九年级 · 解析几何
如图, 在平面直角坐标系内, 矩形 $O A B C$ 的顶点 $O$ 与原点重合, 点 $\mathrm{A}$ 在第二象限,点 $B$ 和点 $C$ 在第一象限, 对角线 $O B$ 的中点为点 $D$, 且点 $D, C$ 在反比例函数 $y=\frac{k}{x}(k \neq 0)$的图像上, 若点 $B$ 的纵坐标为 4 , 且 $B C: C O=\sqrt{3}: 1$, 则 $k$ 的值为 ( )

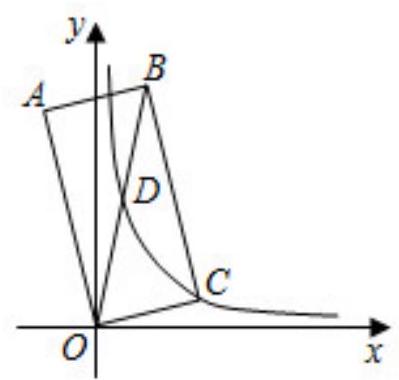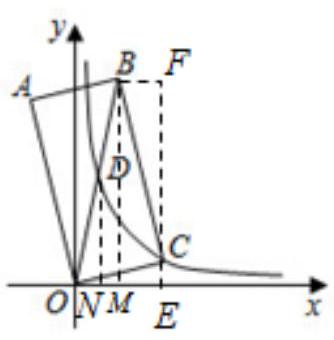
A. $8-4 \sqrt{3}$
B. $1+\sqrt{3}$
C. $4-2 \sqrt{3}$
D. $2 \sqrt{3}+2$

答案: A
解析: 过点 $\mathrm{C}$ 作 $\mathrm{FE} \perp \mathrm{x}$ 轴, 垂足为 $\mathrm{E}$, 过点 $\mathrm{B}$ 作 $\mathrm{BF} \perp \mathrm{EF}$, 垂足为 $\mathrm{F}$, 设点 $\mathrm{C}(\mathrm{a}, \mathrm{b})$,则 $O E=a, E C=b$, 用 $a, b$ 的代数式表示 $B$ 的坐标, 点 $\mathrm{D}$ 的坐标, 继而得到 $\mathrm{a}, \mathrm{b}$ 的另外一个等式, 联立求解即可.

【详解】如图, 过点 $\mathrm{C}$ 作 $\mathrm{FE} \perp \mathrm{x}$ 轴, 垂足为 $\mathrm{E}$, 过点 $\mathrm{B}$ 作 $\mathrm{BF} \perp \mathrm{EF}$, 垂足为 $\mathrm{F}$, 设点 $\mathrm{C}(\mathrm{a}$, $\mathrm{b})$, 则 $\mathrm{OE}=\mathrm{a}, \mathrm{EC}=\mathrm{b}$,

$\because$ 四边形 $\mathrm{OCBA}$ 是矩形, $\therefore \angle \mathrm{BCO}=90^{\circ}$,

$\therefore \angle \mathrm{OCE}+\angle \mathrm{FCB}=90^{\circ}$,

$\because \angle \mathrm{FBC}+\angle \mathrm{FCB}=90^{\circ}$,

$\therefore \angle \mathrm{FBC}=\angle \mathrm{ECO}$,

$\because \angle \mathrm{F}=\angle \mathrm{CEO}=90^{\circ}$,

$\therefore \triangle \mathrm{ECO} \sim \triangle \mathrm{FBC}$

$\therefore \frac{F B}{E C}=\frac{F C}{E O}=\frac{B C}{C O}=\sqrt{3}$,

$\therefore \mathrm{FB}=\sqrt{3} \mathrm{EC}=\sqrt{3} \mathrm{~b}, \mathrm{FC}=\sqrt{3} \mathrm{EO}=\sqrt{3} \mathrm{a}$,

$\because$ 点 $B$ 的纵坐标为 4 ,

$\therefore \mathrm{FC}+\mathrm{EC}=4$,

$\therefore \sqrt{3} \mathrm{a}+\mathrm{b}=4$,

过点 $\mathrm{B}$ 作 $\mathrm{BM} \perp \mathrm{x}$ 轴, 垂足为 $\mathrm{M}$, 过点 $\mathrm{D}$ 作 $\mathrm{DN} \perp \mathrm{x}$ 轴, 垂足为 $\mathrm{N}$,

则四边形 $\mathrm{BFEM}$ 是矩形， $\mathrm{BM}=4$,

$\therefore \mathrm{OM}=\mathrm{OE}-\mathrm{ME}=\mathrm{a}-\sqrt{3} \mathrm{~b}$,

$\because O B$ 的中点为点 $D$,

$\therefore \mathrm{DN}$ 是三角形 $\mathrm{OBM}$ 的中位线,

$\therefore \mathrm{DN}=2, \quad \mathrm{ON}=\frac{a-\sqrt{3} b}{2}$,

$\therefore$ 点 $\mathrm{D}\left(\frac{a-\sqrt{3} b}{2}, 2\right)$,

$\because$ 点 $D, C$ 在反比例函数 $y=\frac{k}{x}(k \neq 0)$ 的图像上,

$\therefore \frac{a-\sqrt{3} b}{2} \times 2=\mathrm{ab}$,

$\therefore a-\sqrt{3}(4-\sqrt{3} a)=a(4-\sqrt{3} a)$,

$\therefore a-4 \sqrt{3}+3 a=4 a-\sqrt{3} a^{2}$

$\therefore a^{2}=4$,

$\therefore \mathrm{a}=2$ 或 $\mathrm{a}=-2$,

$\because$ 点 $\mathrm{C}$ 在第一象限,

$\therefore \mathrm{a}>0$,

$\therefore \mathrm{a}=-2$ 不符合题意, 舍去,

$\therefore \mathrm{a}=2$,

$\therefore b=4-\sqrt{3} a=4-2 \sqrt{3}$,

$\therefore \mathrm{k}=\mathrm{ab}=2(4-2 \sqrt{3})=8-4 \sqrt{3}$,

故选 A.

【点睛】本题考查了矩形的性质, 三角形的中位线定理, 三角形的相似, 互余原理, 反比例函数的性质，作垂线构造相似三角形是解题的关键.